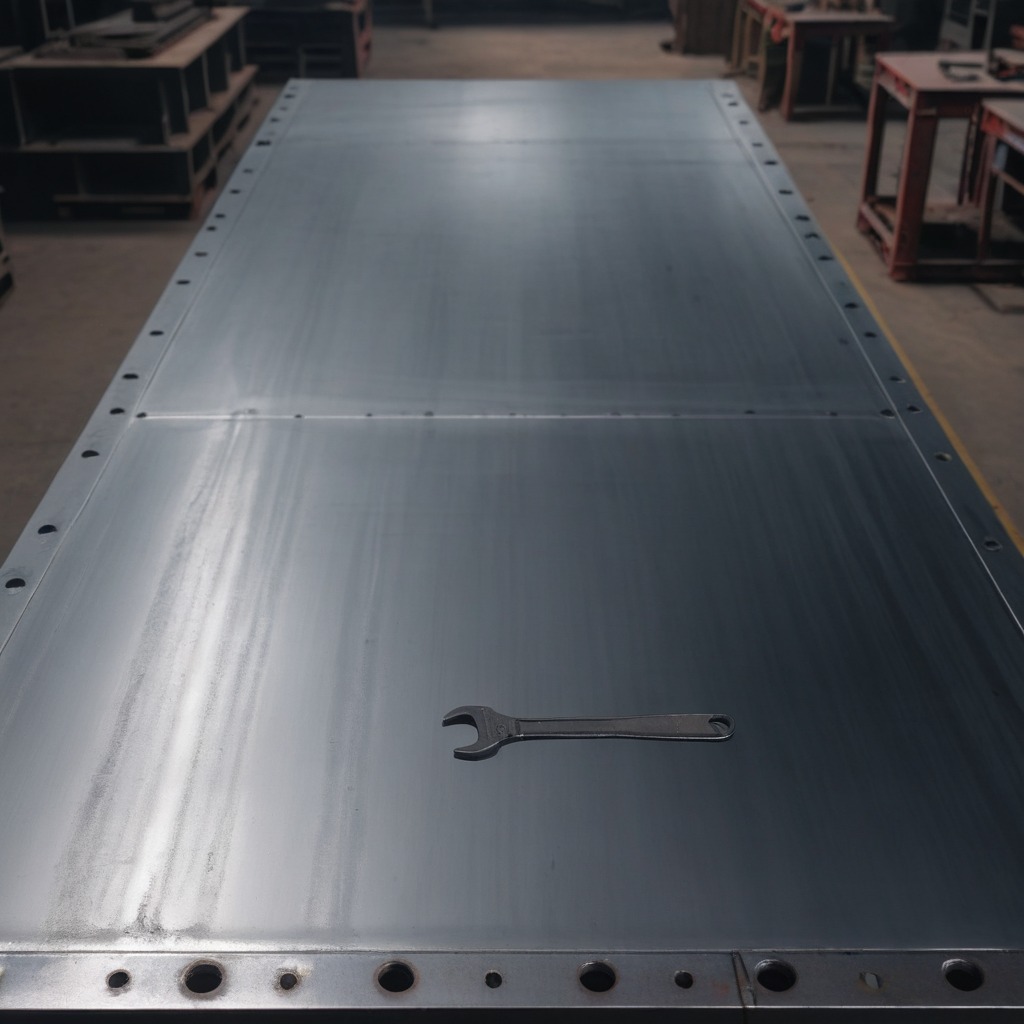
A wrench is lying on the cold steel table in a mining workshop.